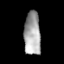
Tissue: lung
Cell type: Endothelial cells
Senescence score: 0.5565
Nuclear area (px): 702
Mean DAPI intensity: 166.224